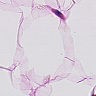
Metastatic tissue present: no